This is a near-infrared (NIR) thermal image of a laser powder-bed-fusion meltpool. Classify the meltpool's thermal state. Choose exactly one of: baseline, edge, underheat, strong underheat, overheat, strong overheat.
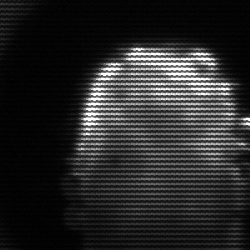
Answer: baseline